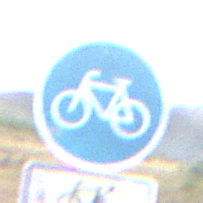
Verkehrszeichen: Radweg
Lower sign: EinspurigeFahrzeugeFrei6
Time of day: Midday
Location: Outdoor (Nature)
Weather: PartlyCloudy
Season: NotSpecified
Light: Natural